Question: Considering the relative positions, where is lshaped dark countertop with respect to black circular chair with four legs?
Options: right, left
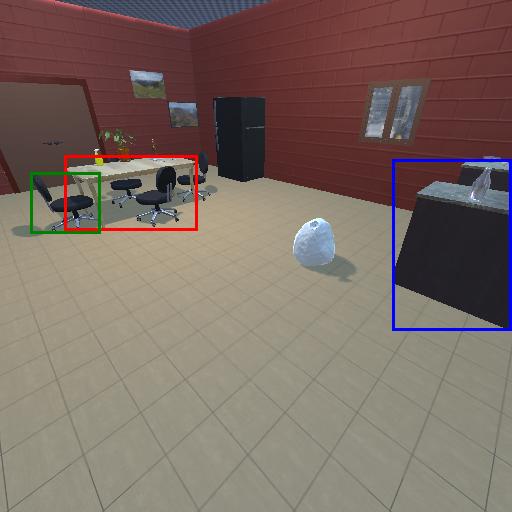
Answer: right